Question: After I installed the 'artesanal' theme for vim and turned syntax highlighting on, every vim window has syntax highlighting including brand new empty windows [No Name], without a name or file type. I'm wondering if any of you know how to keep syntax highlighting on for every file with an extension but have it disabled for any file without a name or file extension.

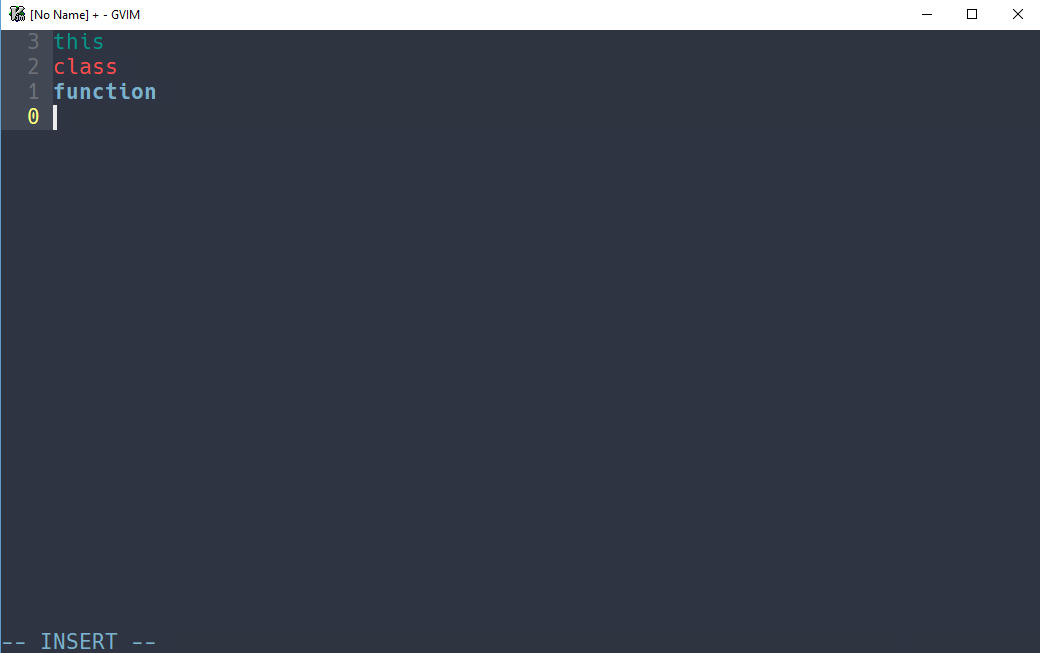
Answer: This should not happen. I don't know (and "theme" is an undefined term inside Vim; it has , , and ; I hope it's not a full Vim "distribution" like and , which lure you with a quick install and out-of-the-box settings, but you pay the price with increased complexity (you need to understand both Vim's runtime loading scheme and the arbitrary conventions of the distribution) and inflexibility (the distribution may make some things easier, but other things very difficult)).
It looks like a syntax is active even for plain files. Usually, the syntax is determined by the , so check ':verbose setlocal filetype?' first. If this returns a value, you need to look into the detection of <URL>.
If this is empty, it could also be that something sets ''syntax'' directly. You can check in the same way: ':verbose setlocal syntax?'.
Now, if that also is empty, and ':syntax list' doesn't show something, the highlighting could also come from ':match' or ':call matchadd()' commands; ':call clearmatches()' would remove this then. (And you still would need to find the source that defines those matches.)